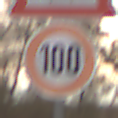
Verkehrszeichen: Geschwindigkeit100
Zusatzzeichen oben: KreuzungOderEinmuendung
Umgebung: Outdoor, Nature
Tageszeit: MorningAfternoon
Wetter: Overcast
Licht: Natural
Jahreszeit: NotSpecified
Kontrast: LowContrast